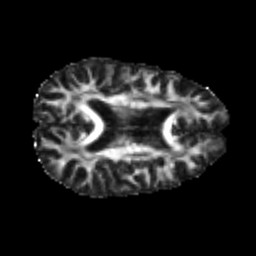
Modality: FA
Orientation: axial
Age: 22
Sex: male
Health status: healthy
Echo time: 0.074 s